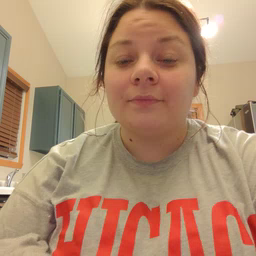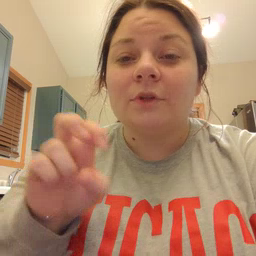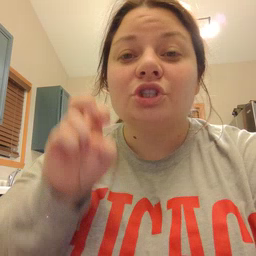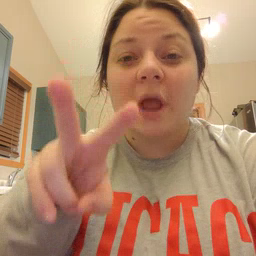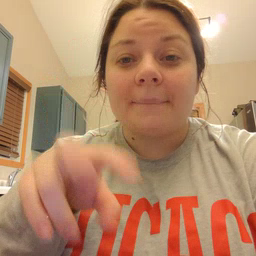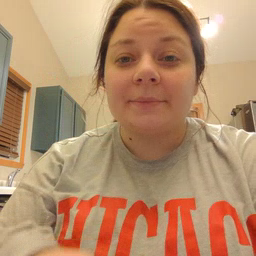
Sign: jump